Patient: sex F, age 75
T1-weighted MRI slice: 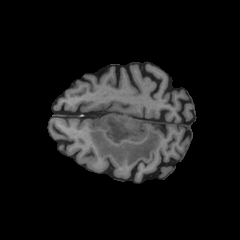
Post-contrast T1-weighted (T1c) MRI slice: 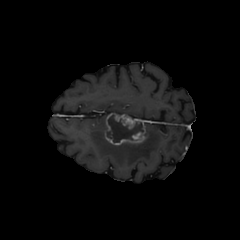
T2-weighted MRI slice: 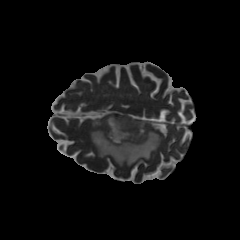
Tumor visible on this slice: yes
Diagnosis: Glioblastoma, IDH-wildtype
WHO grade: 4